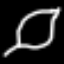
Label: leaf